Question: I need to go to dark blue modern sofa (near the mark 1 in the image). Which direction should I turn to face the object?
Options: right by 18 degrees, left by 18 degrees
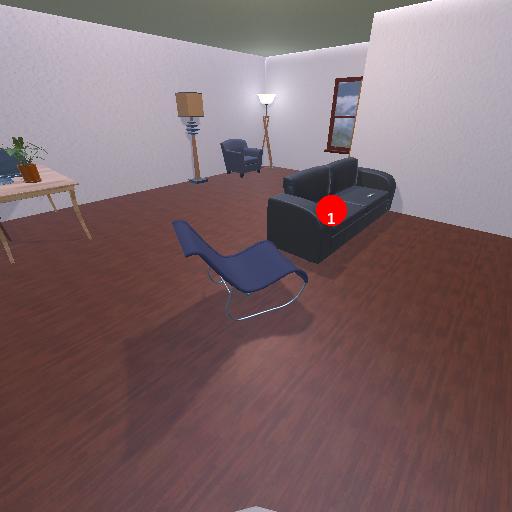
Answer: right by 18 degrees